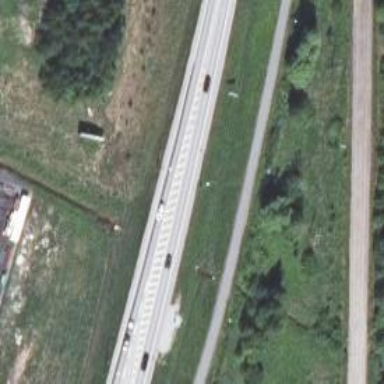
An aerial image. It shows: Asphalt trunk highway.